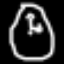
Label: clock